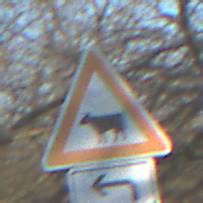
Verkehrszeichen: ViehtriebRechts
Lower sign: RichtungsangabeDurchPfeile2
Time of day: MorningAfternoon
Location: Outdoor (Nature)
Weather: Clear
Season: NotSpecified
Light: Natural